Interaction volume radius: 10 \u00c5
Interaction volume height: 20 \u00c5
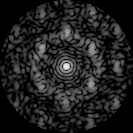
Disorder parameter: 0.6615